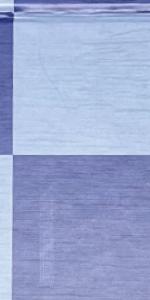
Label: Empty